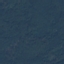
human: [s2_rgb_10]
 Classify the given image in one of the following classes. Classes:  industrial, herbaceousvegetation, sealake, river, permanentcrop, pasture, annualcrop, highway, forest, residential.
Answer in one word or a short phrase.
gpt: Forest